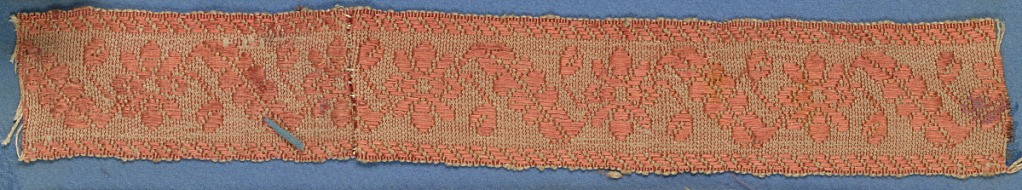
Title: Trimming
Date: ca. 1830
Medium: silk Technique: woven
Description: Light brown trimming fragment in a design of open flowers and diagonal leaves between borders in a twill pattern.